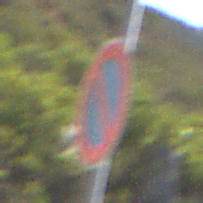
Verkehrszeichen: EingeschraenktesHalteverbot
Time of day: MorningAfternoon
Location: Outdoor (RoadRail)
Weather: PartlyCloudy
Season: NotSpecified
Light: Natural